Interaction volume radius: 5 \u00c5
Interaction volume height: 25 \u00c5
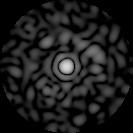
Disorder parameter: 0.846